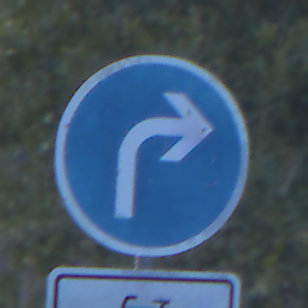
Verkehrszeichen: VorgeschriebeneFahrtrichtungRechts
Zusatzzeichen unten: EinspurigeFahrzeugeFrei1
Umgebung: Outdoor, RoadRail
Tageszeit: SunriseSunset
Wetter: Clear
Licht: Natural
Jahreszeit: NotSpecified
Kontrast: LowContrast